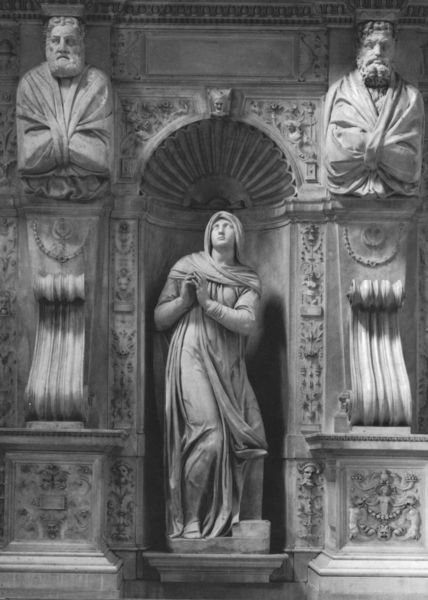
Titel: Juliusgrabmal
Künstler: Michelangelo
Standort: Rom, S. Pietro in Vincoli (EU - I - Latium)
Schlagwörter: umhang, frau, marmor, männer, säule, blick, ornament, falten, gesicht, sockel, hände, figur, drei, skulptur, statue, bein, nische, gesims, voluten, heilige, muschel, büsten, maria, betend, nischenfigur, fürbitte